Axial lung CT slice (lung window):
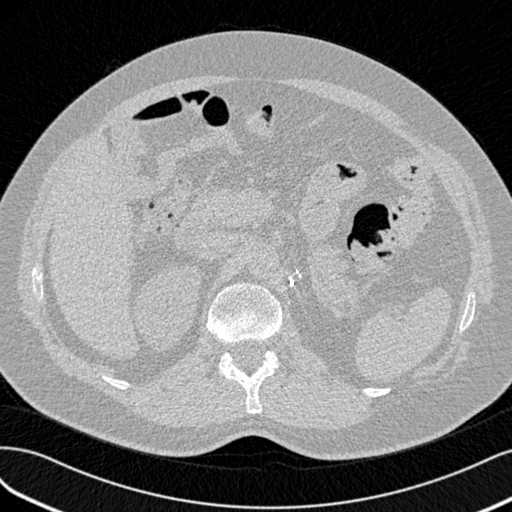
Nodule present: no